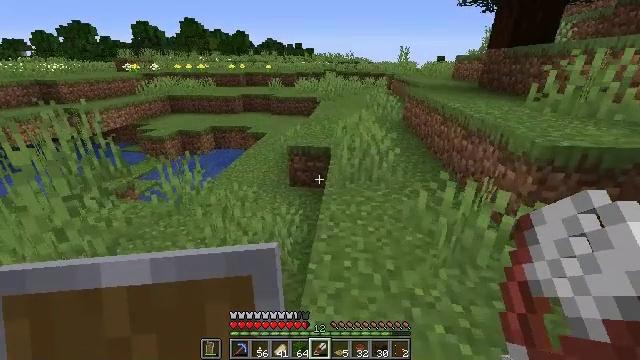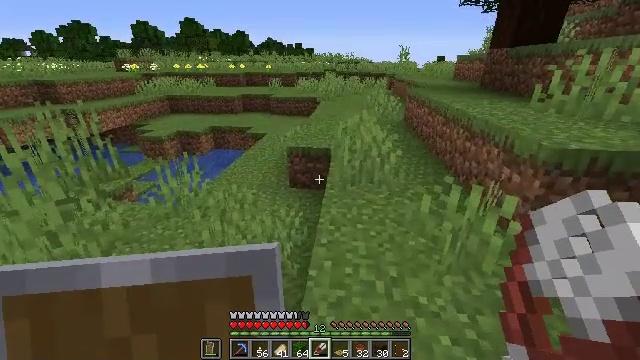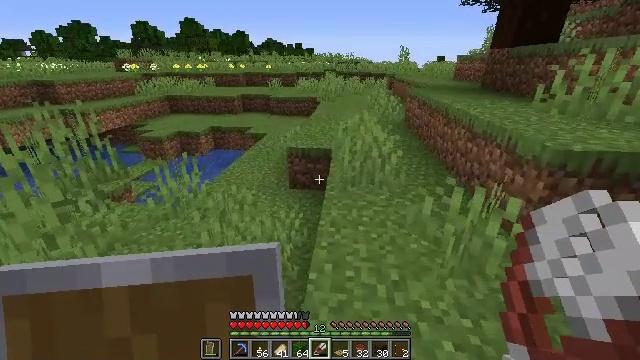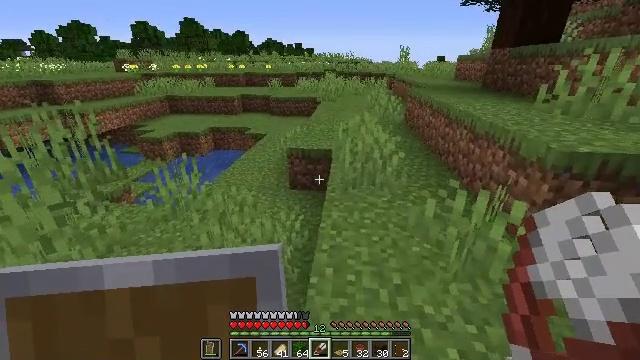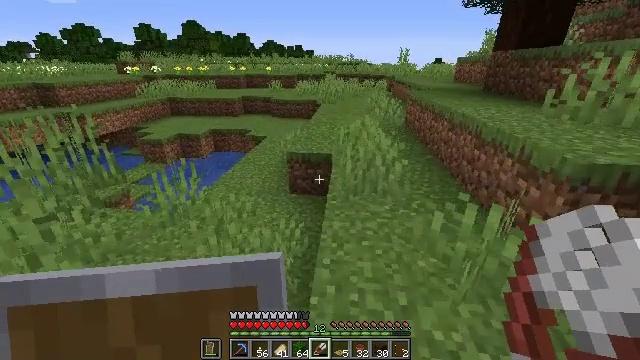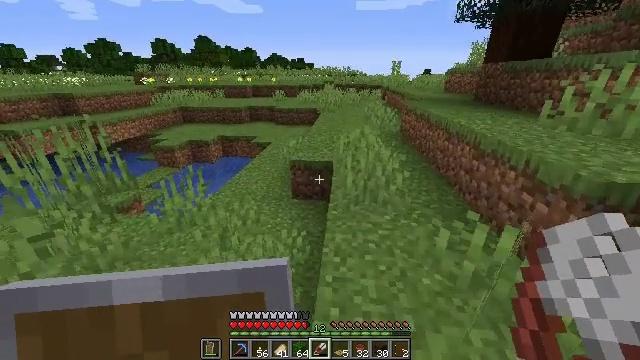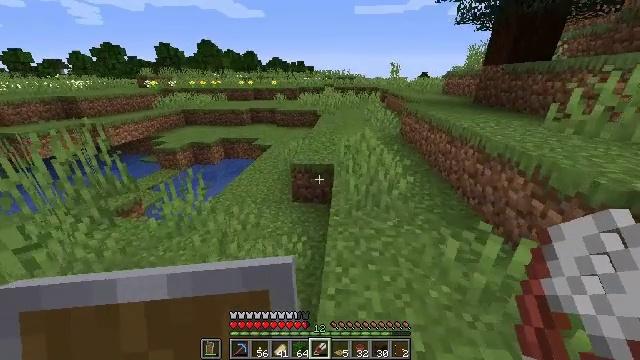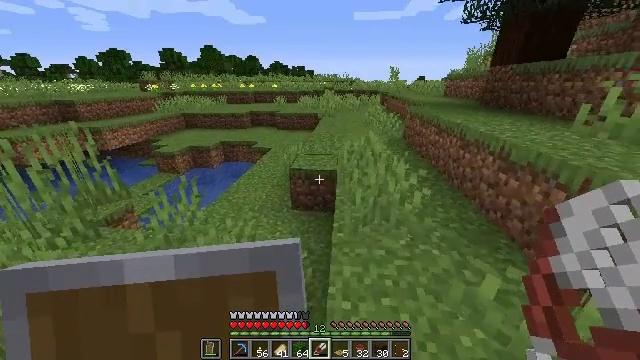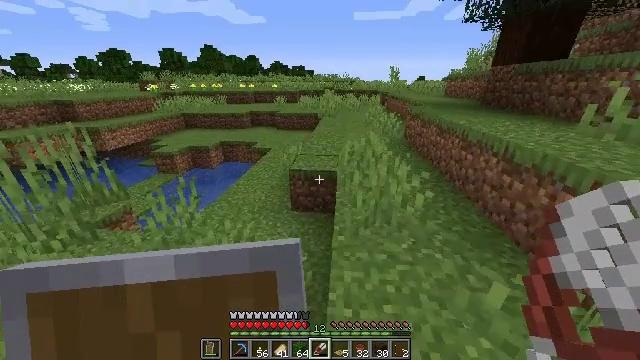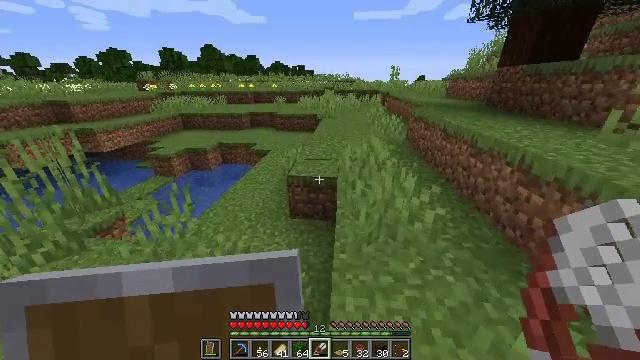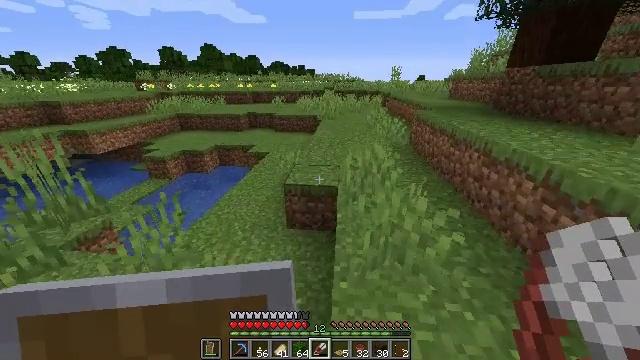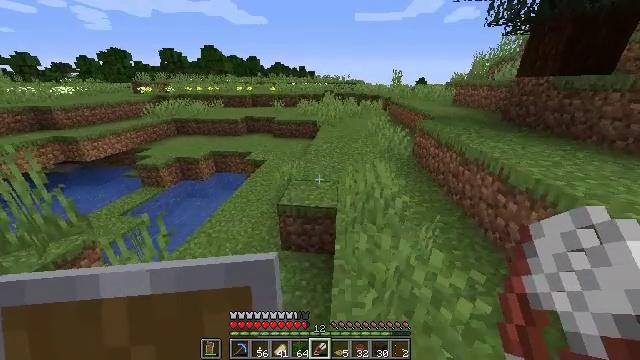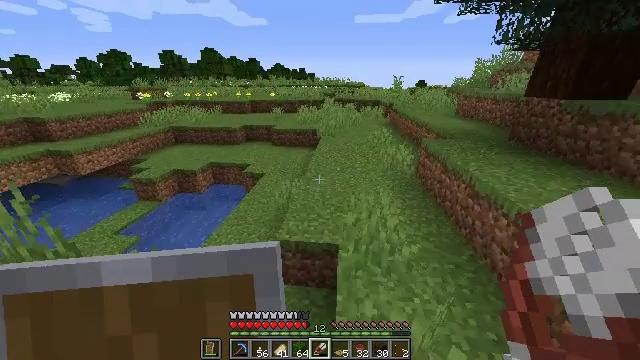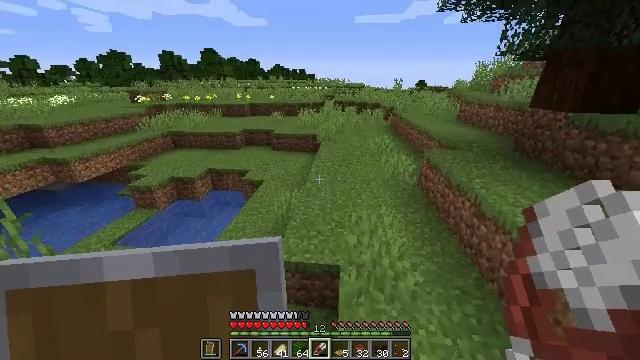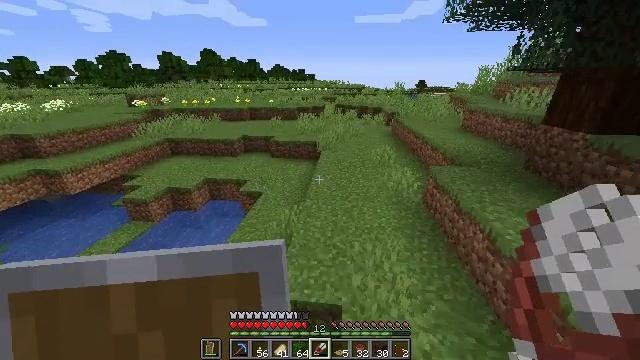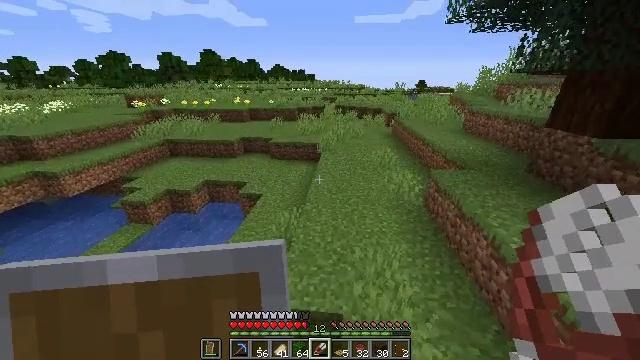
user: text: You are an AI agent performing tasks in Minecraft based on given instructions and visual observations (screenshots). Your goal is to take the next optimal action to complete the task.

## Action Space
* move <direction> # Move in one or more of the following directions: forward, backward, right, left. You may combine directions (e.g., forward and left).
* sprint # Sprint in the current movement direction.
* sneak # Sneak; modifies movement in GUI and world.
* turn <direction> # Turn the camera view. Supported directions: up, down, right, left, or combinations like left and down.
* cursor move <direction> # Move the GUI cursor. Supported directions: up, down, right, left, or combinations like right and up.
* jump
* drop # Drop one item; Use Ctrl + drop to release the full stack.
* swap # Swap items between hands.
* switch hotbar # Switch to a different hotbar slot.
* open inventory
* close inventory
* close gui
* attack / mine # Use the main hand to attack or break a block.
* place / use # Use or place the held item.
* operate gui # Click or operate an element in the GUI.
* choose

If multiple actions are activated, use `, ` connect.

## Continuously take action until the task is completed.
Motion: motion action
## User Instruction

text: Harvest the azure bluet plant.
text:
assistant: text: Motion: no_op
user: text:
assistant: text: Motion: no_op
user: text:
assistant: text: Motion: move forward
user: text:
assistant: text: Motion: move forward
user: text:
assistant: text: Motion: move forward
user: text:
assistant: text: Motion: move forward
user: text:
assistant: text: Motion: move forward
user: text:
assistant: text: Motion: move forward
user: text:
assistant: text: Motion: move forward
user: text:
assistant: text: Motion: move forward
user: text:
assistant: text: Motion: move forward, jump
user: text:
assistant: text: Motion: move forward, jump
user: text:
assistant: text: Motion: move forward, jump
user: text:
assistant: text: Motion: move forward, jump
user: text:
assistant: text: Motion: move forward, jump
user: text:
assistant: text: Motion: move forward, jump
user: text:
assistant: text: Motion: move forward, use / place, jump
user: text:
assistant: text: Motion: move forward, use / place, jump
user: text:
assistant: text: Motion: move forward, use / place, jump
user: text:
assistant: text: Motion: move forward, use / place, jump
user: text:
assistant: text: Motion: move forward, jump
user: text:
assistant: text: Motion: move forward, jump
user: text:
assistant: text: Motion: move forward, jump
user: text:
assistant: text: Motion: move forward, jump
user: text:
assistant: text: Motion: move forward, jump
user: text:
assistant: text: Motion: move forward, jump
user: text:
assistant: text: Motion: move forward, jump
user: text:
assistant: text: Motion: move forward, turn right, jump
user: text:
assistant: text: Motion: move forward, turn right, jump
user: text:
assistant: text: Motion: move forward, turn right and up, jump